Field crop: maize
Growth stage: 2
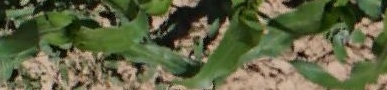
Species: maize